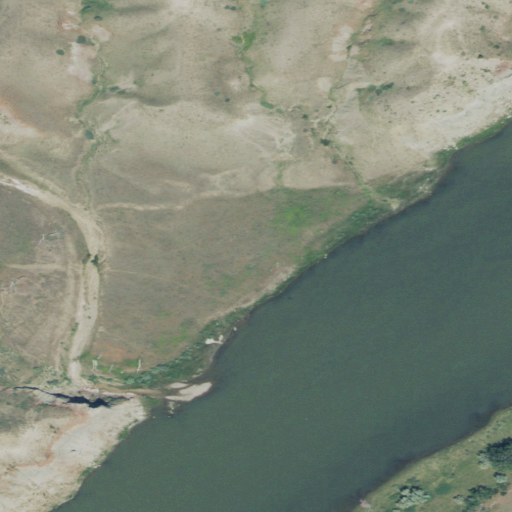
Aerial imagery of valley in Montana named Portage Coulee containing grassland, open water, woody wetlands, and shrub